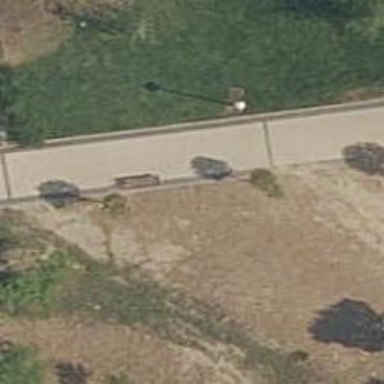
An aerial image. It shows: Brown bench.